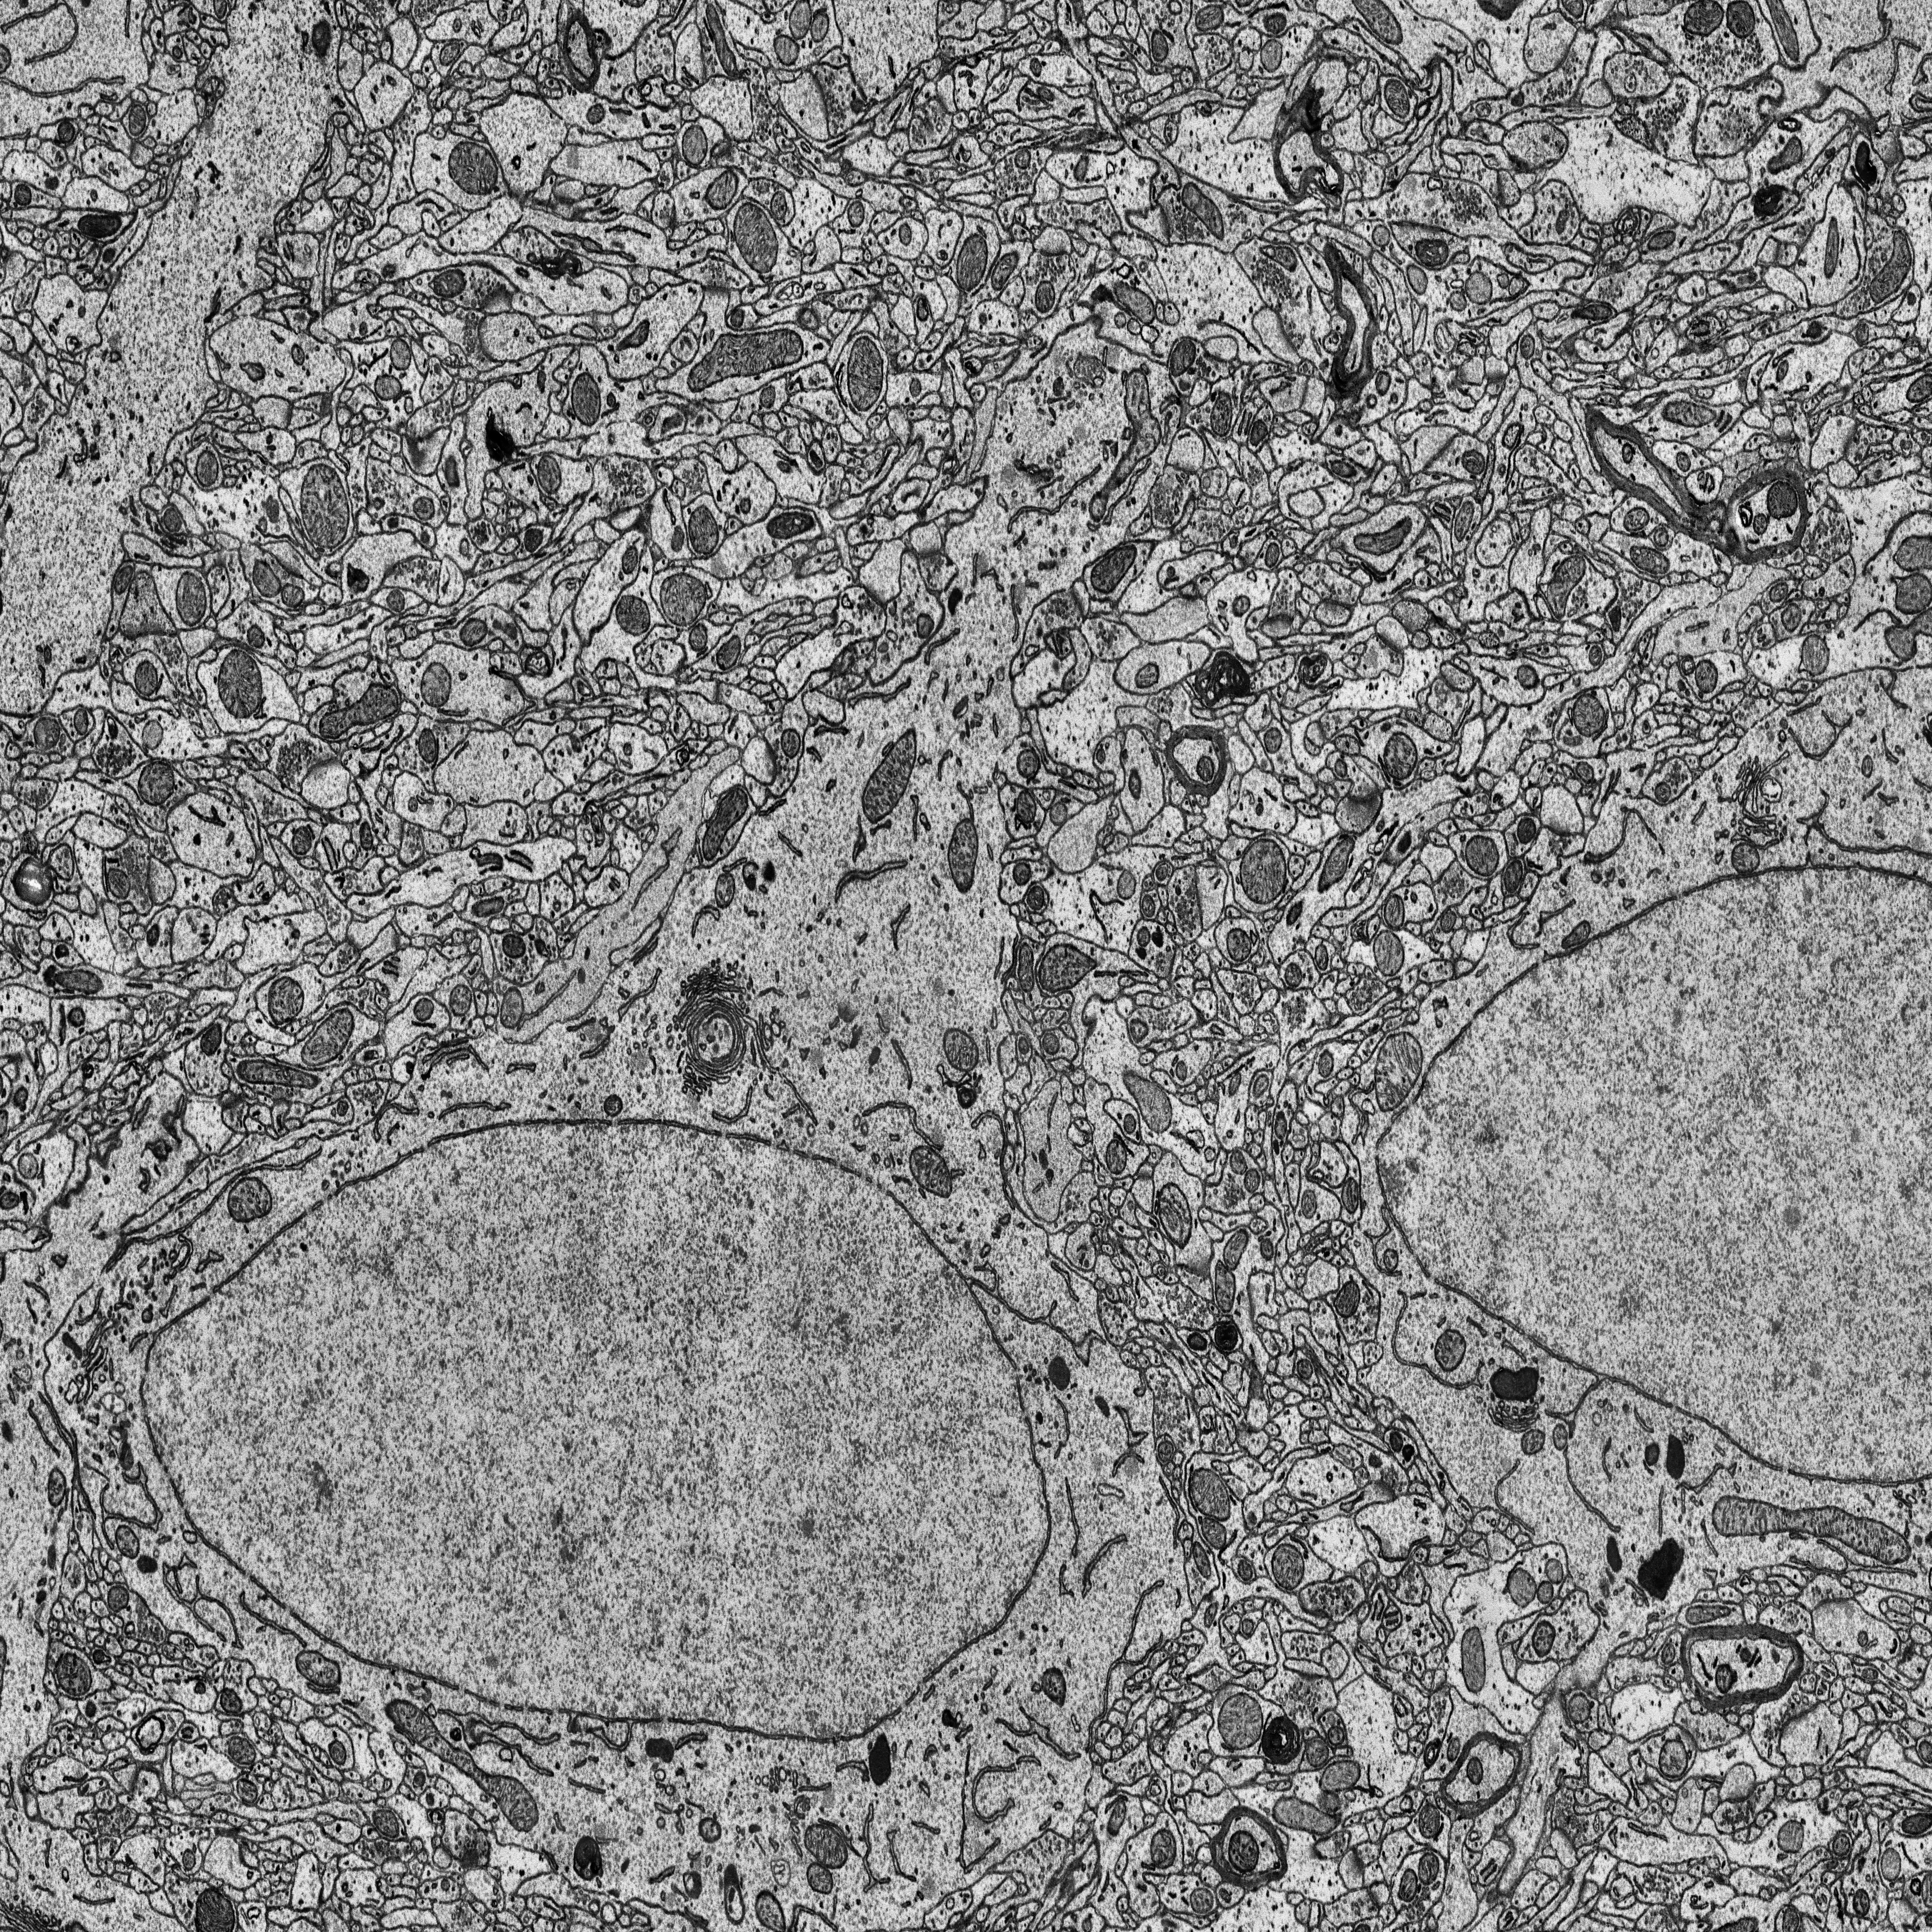
Electron microscopy slice of rat cortex tissue
Slice depth (z): 375
Mitochondria instances in slice: 354